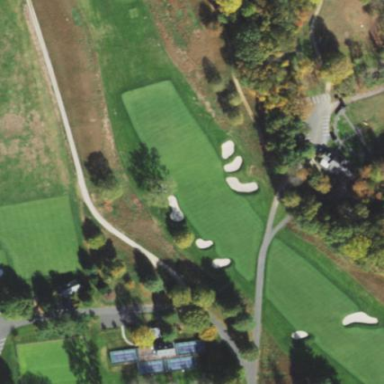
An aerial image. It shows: Scenic golf fairway.